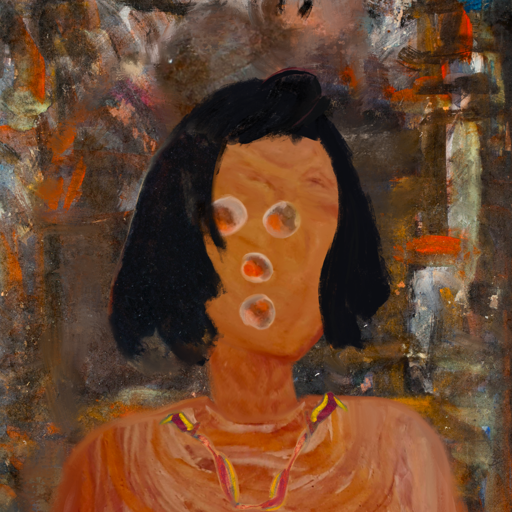
Background: GypsyQueen, Head And Neck Front: Pious_Lady, Face Front: Rupkatha, Bust: Pious_Lady, Hair Front: Mosgoul, Head Accessory: Blank, Second Necklace: Gypsy_Mother_1, Necklace: Blank, Baby: Blank